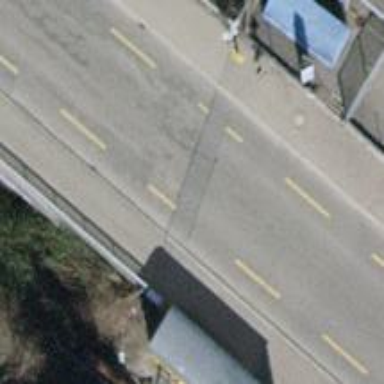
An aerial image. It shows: Secondary road with asphalt surface that has bridge. There is separate cycle lane and sidewalks on both sides.